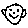
Label: smiley face